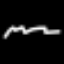
Label: squiggle